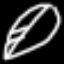
Label: leaf